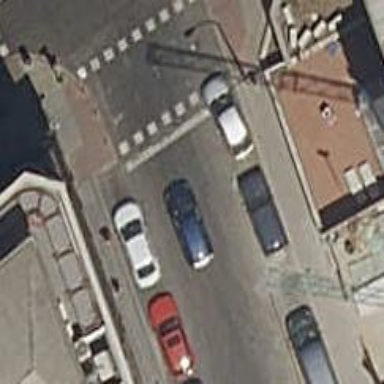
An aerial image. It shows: Road with traffic signals.